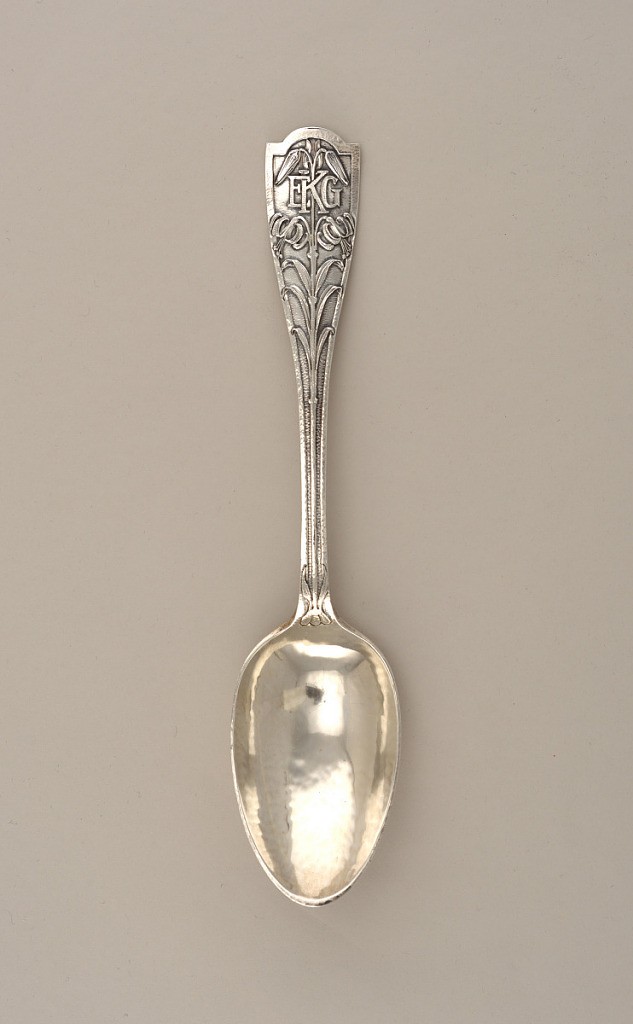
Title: Table Spoon from Rockledge Service
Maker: George Washington Maher, American, 1864–1926
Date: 1911–12
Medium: silver
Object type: spoon
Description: Table spoon, part of flatware service designed in "Martelé" silver for "Rockledge Estate" in Winona, Minnesota. Large oval bowl. Narrow join, leading to thick flat handle, with gently rounded sides, widening towards terminal. Obverse side decorated with lily motif within border, stemming from join of handle, continuing up handle with three sets of mirroring leaves on either side of central stem, terminating in mirroring lily blossoms encasing mongram 'EKG.' Terminal in form of segmented or flat arch, with slight upturn at tip. Reverse side of handle undecorated with plain textured hammered suface. Textured hammered surface visible throughout tines and handle.